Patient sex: F
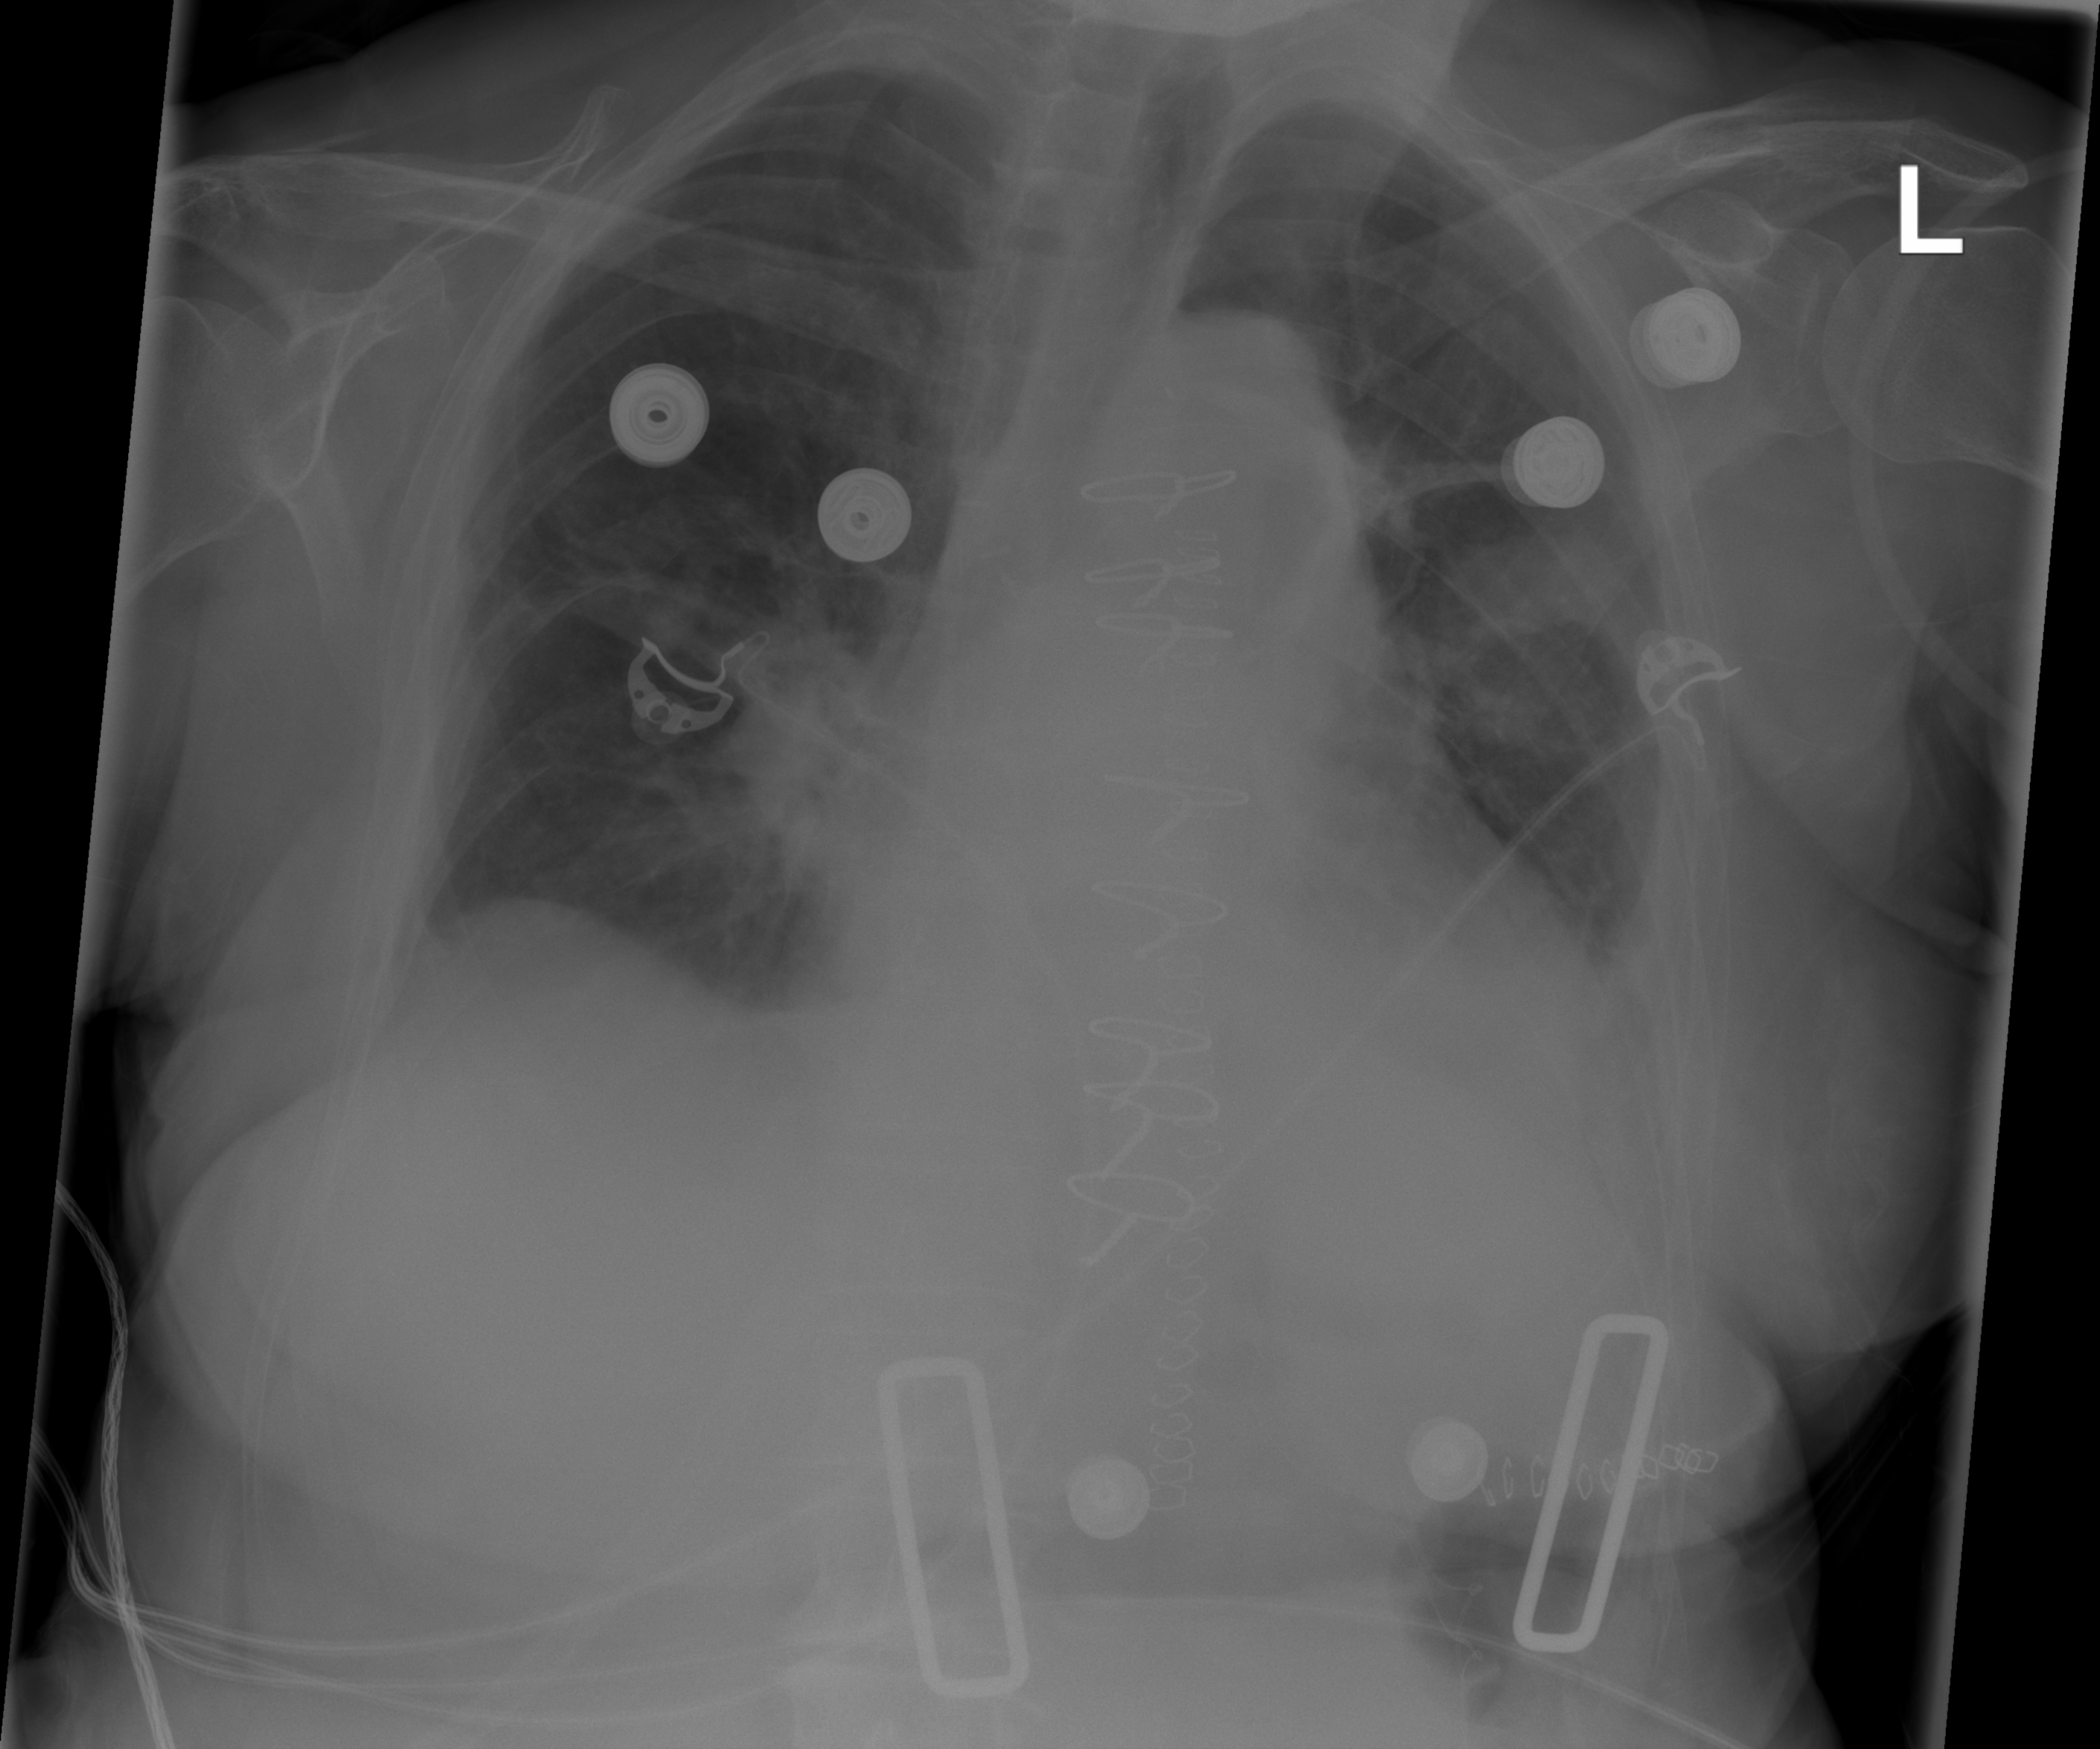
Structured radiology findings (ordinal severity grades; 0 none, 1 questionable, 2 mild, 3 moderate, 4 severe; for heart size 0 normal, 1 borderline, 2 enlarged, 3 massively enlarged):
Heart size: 2
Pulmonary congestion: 2
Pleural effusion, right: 1
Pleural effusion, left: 3
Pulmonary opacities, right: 2
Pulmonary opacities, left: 2
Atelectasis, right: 2
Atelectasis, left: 3